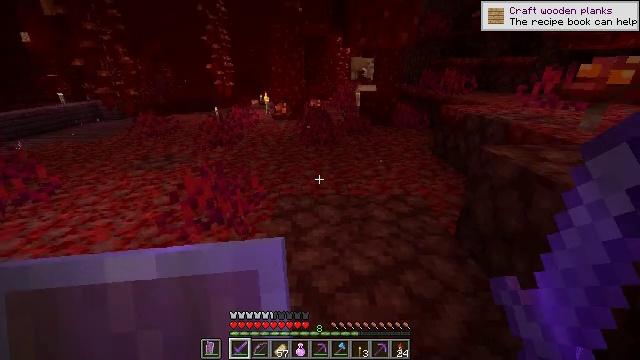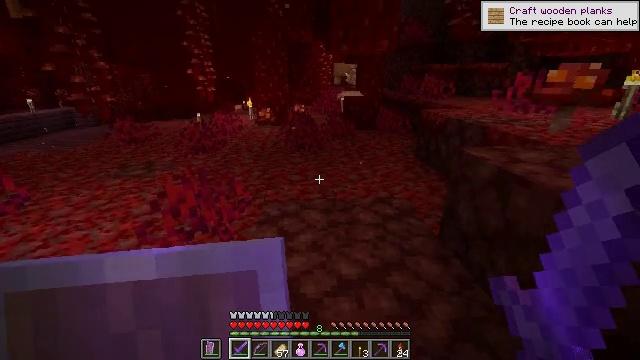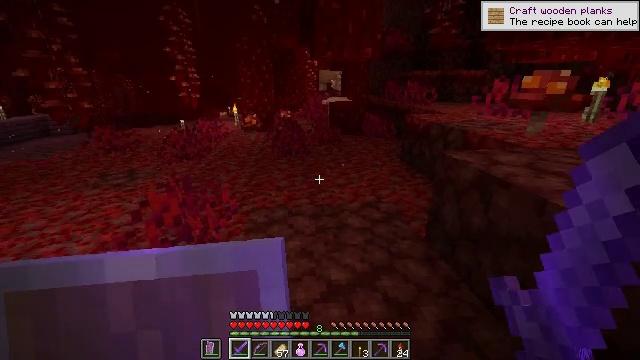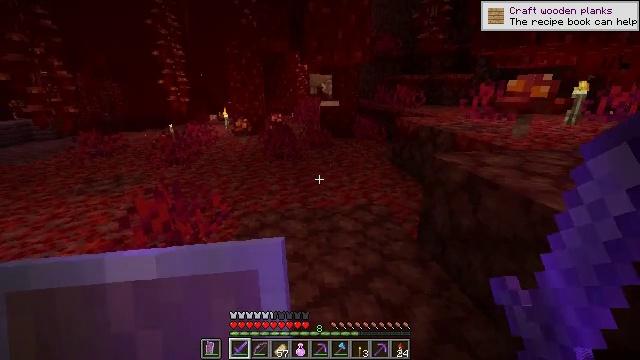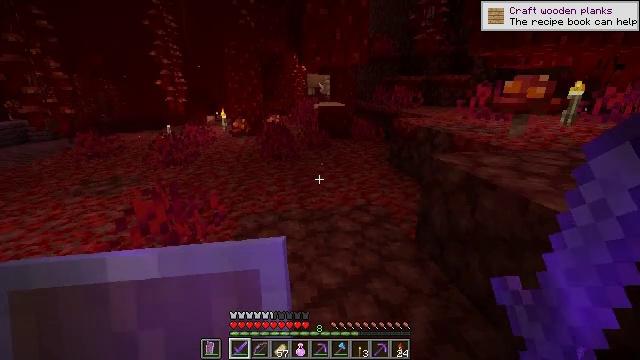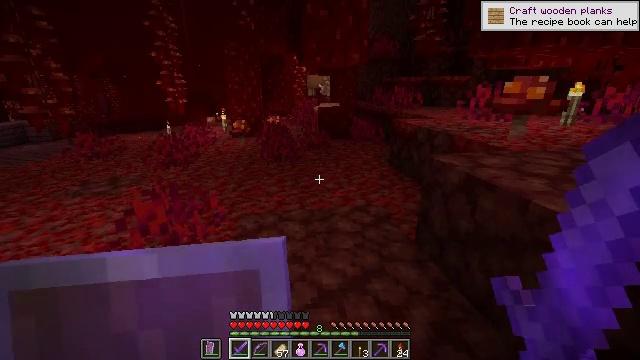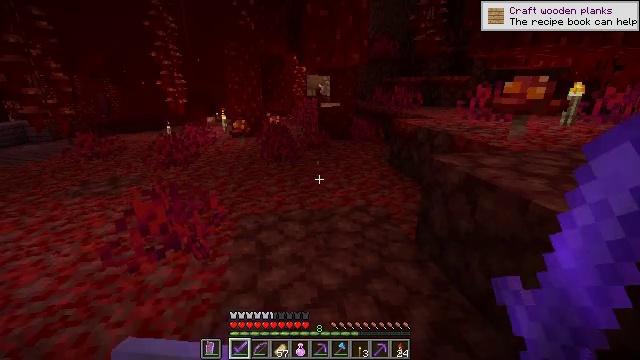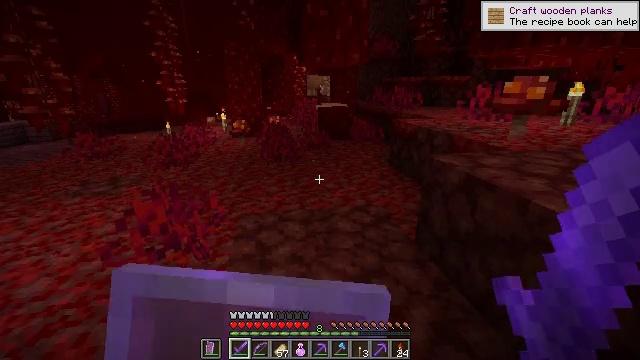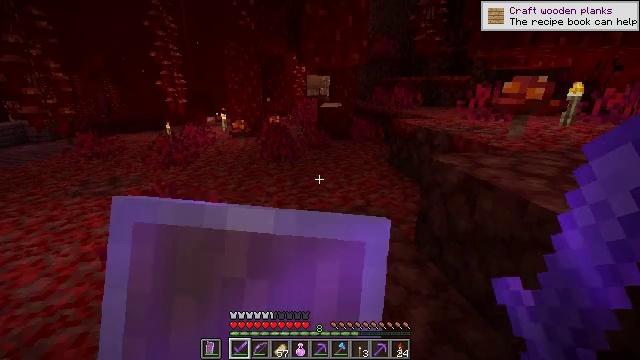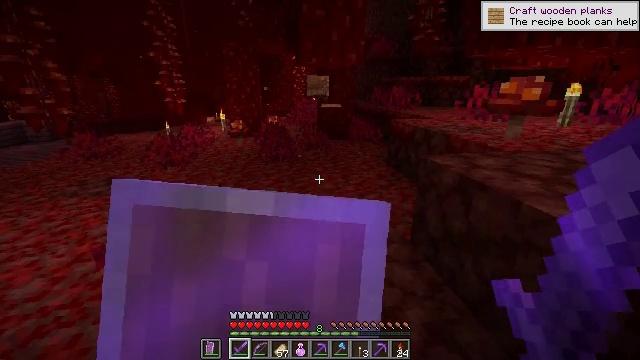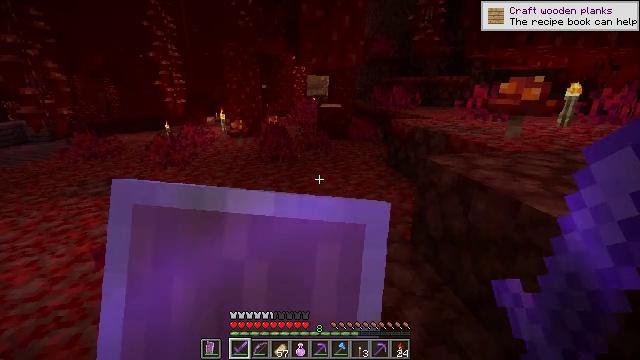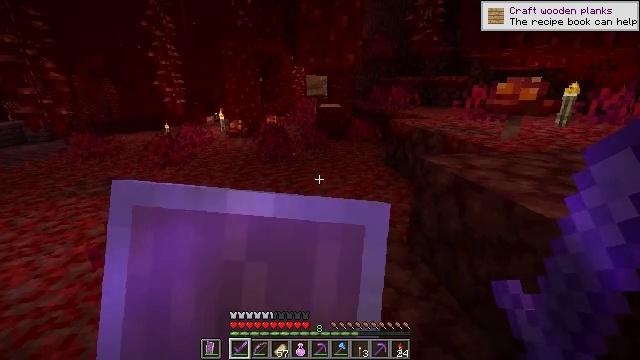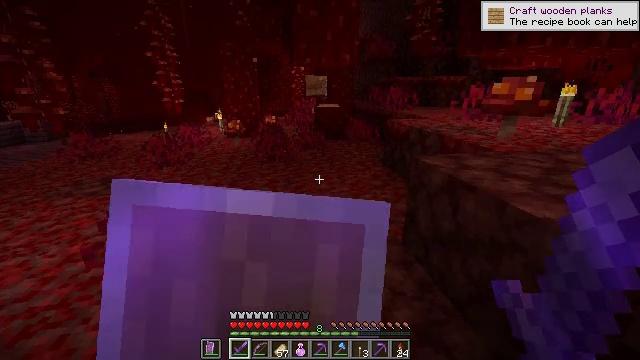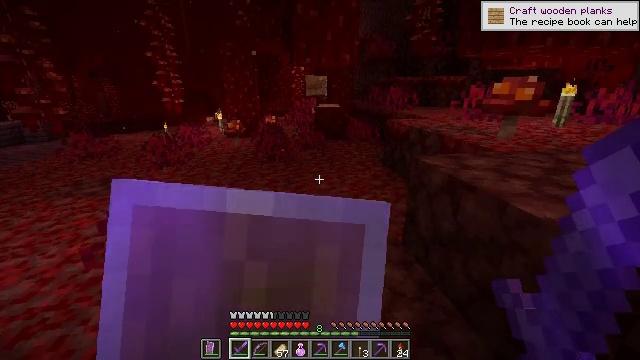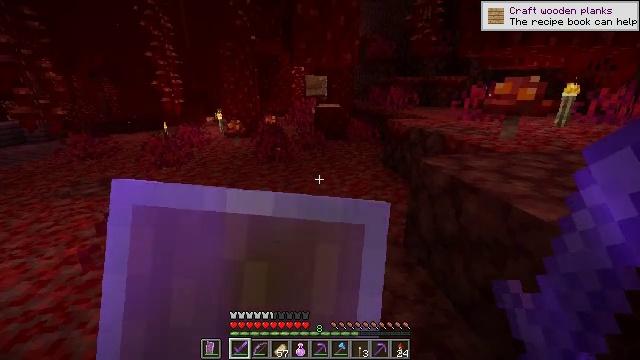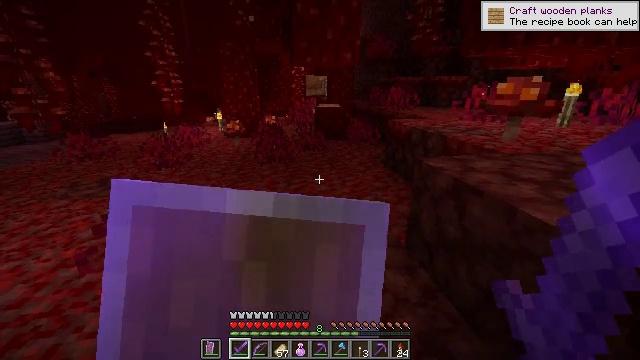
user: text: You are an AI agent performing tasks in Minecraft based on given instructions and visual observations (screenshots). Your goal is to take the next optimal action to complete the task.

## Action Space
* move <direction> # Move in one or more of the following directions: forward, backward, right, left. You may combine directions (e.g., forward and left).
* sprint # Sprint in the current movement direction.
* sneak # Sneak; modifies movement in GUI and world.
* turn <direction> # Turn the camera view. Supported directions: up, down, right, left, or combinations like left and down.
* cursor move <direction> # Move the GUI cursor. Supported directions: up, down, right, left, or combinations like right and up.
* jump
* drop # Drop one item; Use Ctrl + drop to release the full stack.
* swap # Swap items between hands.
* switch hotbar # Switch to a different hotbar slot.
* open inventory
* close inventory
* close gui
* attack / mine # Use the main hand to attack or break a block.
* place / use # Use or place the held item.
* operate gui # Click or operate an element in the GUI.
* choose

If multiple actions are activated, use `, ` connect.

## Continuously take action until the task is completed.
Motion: motion action
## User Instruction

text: Gather the crimson fungus.
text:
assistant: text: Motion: turn right and up
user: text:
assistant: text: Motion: turn right and up
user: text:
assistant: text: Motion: turn right
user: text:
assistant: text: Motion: no_op
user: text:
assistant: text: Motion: no_op
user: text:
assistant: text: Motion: use / place
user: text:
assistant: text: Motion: use / place
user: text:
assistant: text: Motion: move right, use / place
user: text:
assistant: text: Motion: move right, use / place
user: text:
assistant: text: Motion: move right, use / place
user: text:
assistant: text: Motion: move right, use / place
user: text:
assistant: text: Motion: move right, use / place
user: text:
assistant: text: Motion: move forward and move right, use / place
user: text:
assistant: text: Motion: move forward and move right, use / place
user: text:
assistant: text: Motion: move forward and move right, use / place
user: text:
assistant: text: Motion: move forward and move right, use / place
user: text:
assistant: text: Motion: move forward and move right, use / place
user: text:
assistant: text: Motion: move forward and move right, use / place
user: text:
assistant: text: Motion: move forward and move right, use / place
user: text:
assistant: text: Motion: move forward, use / place
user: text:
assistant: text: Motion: move forward, use / place
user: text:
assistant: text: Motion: move forward, use / place
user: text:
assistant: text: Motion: move forward, use / place
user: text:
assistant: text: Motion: move forward, use / place
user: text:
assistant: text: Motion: move forward, use / place
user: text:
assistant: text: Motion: move forward, use / place
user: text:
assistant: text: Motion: move forward, use / place
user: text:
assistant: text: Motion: move forward, use / place
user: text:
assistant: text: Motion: move forward, use / place
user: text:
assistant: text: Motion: move forward, use / place